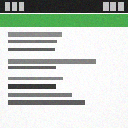
Screen state: on